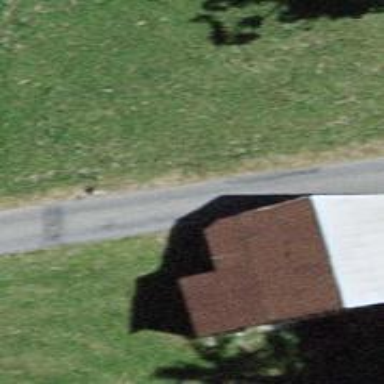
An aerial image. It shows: Barn.